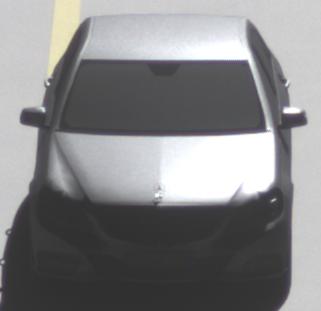
Make: Mercedes-Benz
Model: E 200
Detailed model: E-Class (212) Limousine
Model produced from: 2013/04
Model produced until: 2015/10
Doors: 4
Color: gray
Road condition: dry road
Daytime: morning or afternoon
Contrast: high contrast